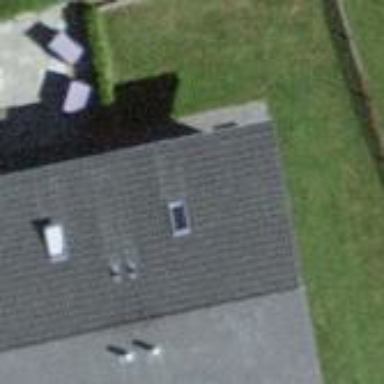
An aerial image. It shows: House with gabled roof oriented across.